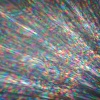
Label: sunburn